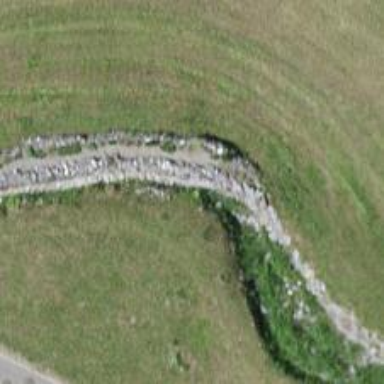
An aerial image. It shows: Embankment with retaining wall.